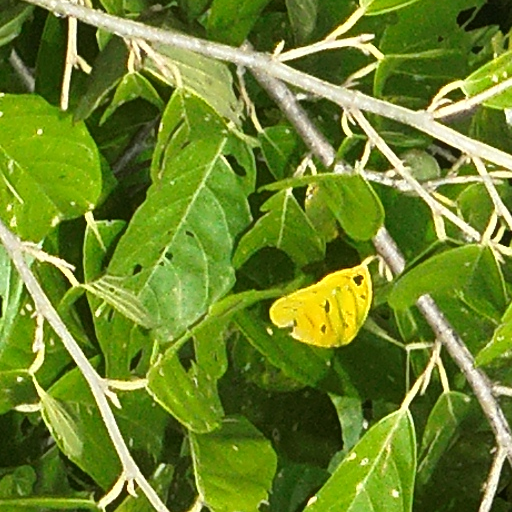
Species: Quararibea stenophylla
GBIF accepted scientific name: Quararibea stenophylla
Crown area (m\u00b2): 20.393